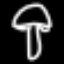
Label: mushroom